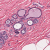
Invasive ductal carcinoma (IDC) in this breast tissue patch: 0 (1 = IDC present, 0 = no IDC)